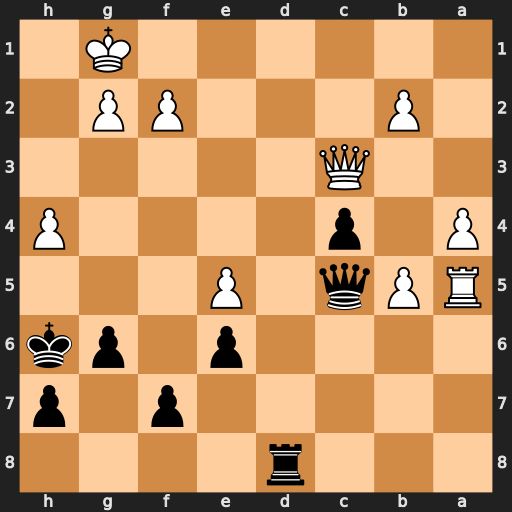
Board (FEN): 3r4/5p1p/4p1pk/RPq1P3/P1p4P/2Q5/1P3PP1/6K1
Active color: b
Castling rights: -
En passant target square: -
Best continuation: Rd1+ Kh2 Qxf2